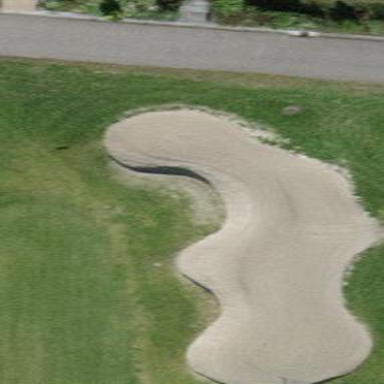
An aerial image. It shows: Sand bunker on golf course.